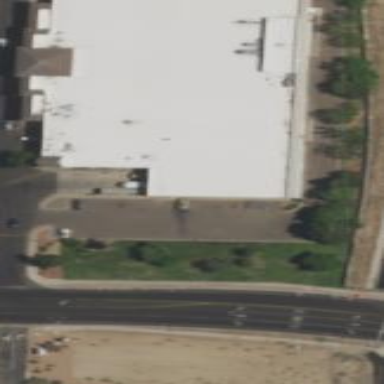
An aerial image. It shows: Supermarket building.